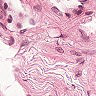
Metastatic tissue present: no